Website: home-depot
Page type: customer-info-address
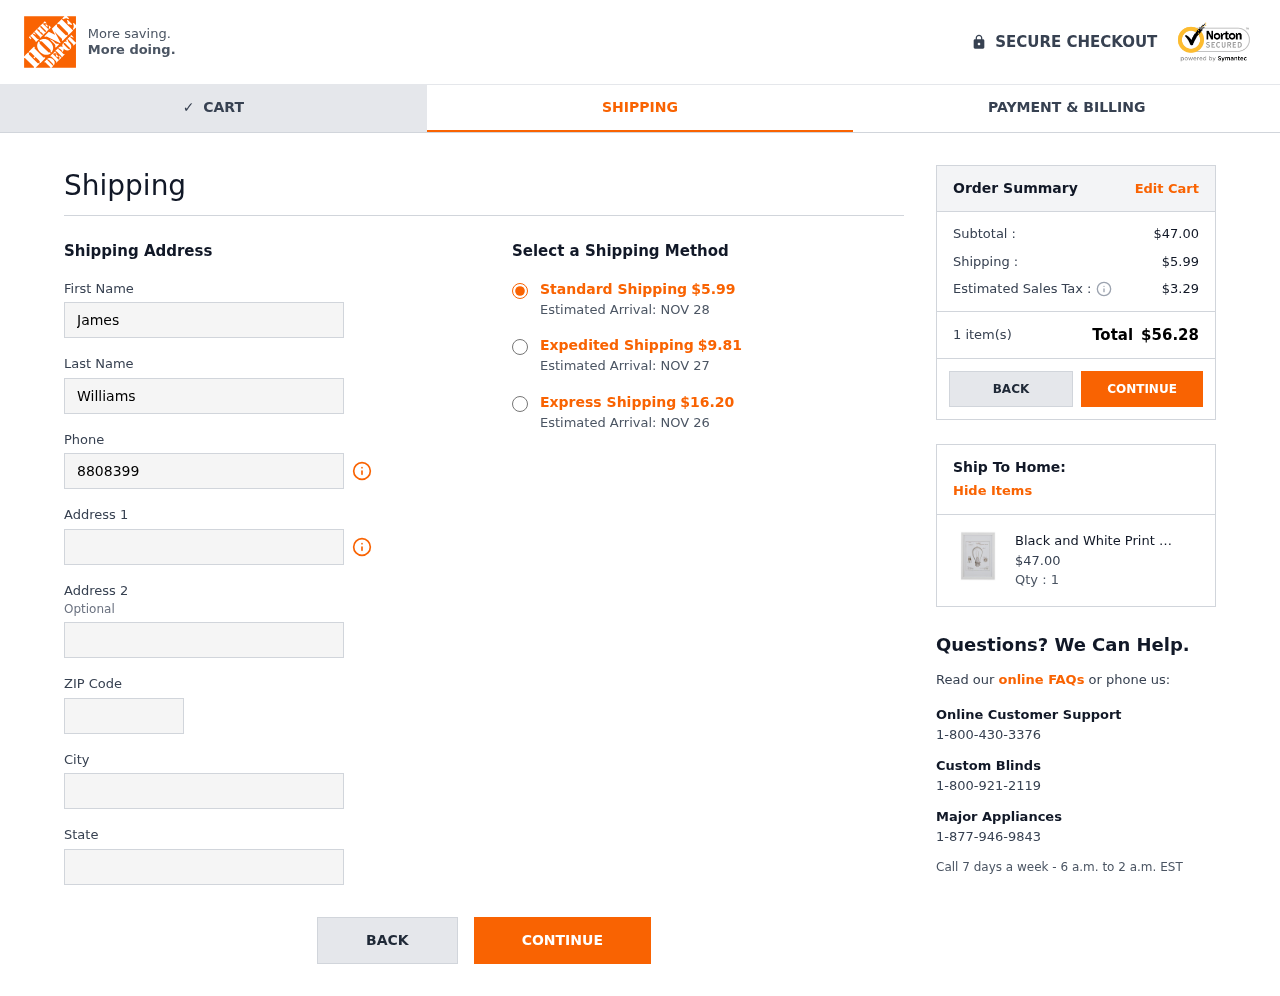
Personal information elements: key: PII_CITY
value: Williammouth
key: PII_FIRSTNAME
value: James
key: PII_LASTNAME
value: Williams
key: PII_PHONE
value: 8808399608
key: PII_POSTCODE
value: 97403
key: PII_STATE
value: Rhode Island
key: PII_STREET
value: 4258 Garrett Mews Suite 910
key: PII_STREET2
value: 564 Johnson Underpass
Product elements: key: PRODUCT1_NAME
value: Black and White Print of 1891 Bulb in White Frame, 15" x 21"
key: PRODUCT1_PRICE
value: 47
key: PRODUCT1_QUANTITY
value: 1
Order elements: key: ORDER_SHIPPING_COST
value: $5.99
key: ORDER_DELIVERY_DATE
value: Estimated Arrival: NOV 28
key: ORDER_SHIPPING_COST_EXPEDITED
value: $9.81
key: ORDER_DELIVERY_DATE_EXPEDITED
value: Estimated Arrival: NOV 27
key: ORDER_SHIPPING_COST_EXPRESS
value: $16.20
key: ORDER_DELIVERY_DATE_EXPRESS
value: Estimated Arrival: NOV 26
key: ORDER_SUBTOTAL
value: $47.00
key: ORDER_TAX
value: $3.29
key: ORDER_NUM_ITEMS
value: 1 item(s)
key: ORDER_TOTAL
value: $56.28